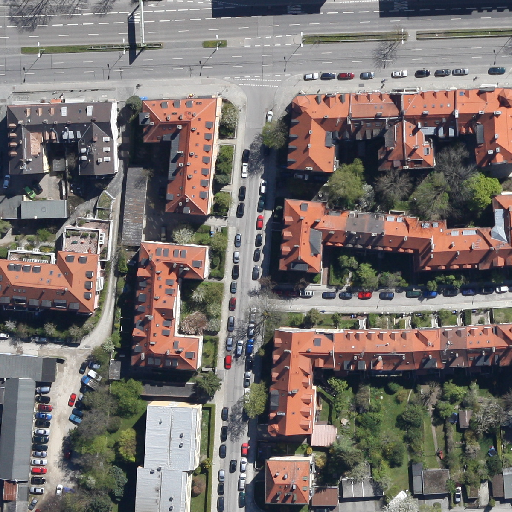
Referring expression: light-duty vehicle in the parking area